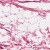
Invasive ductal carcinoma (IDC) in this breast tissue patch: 0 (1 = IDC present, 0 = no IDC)